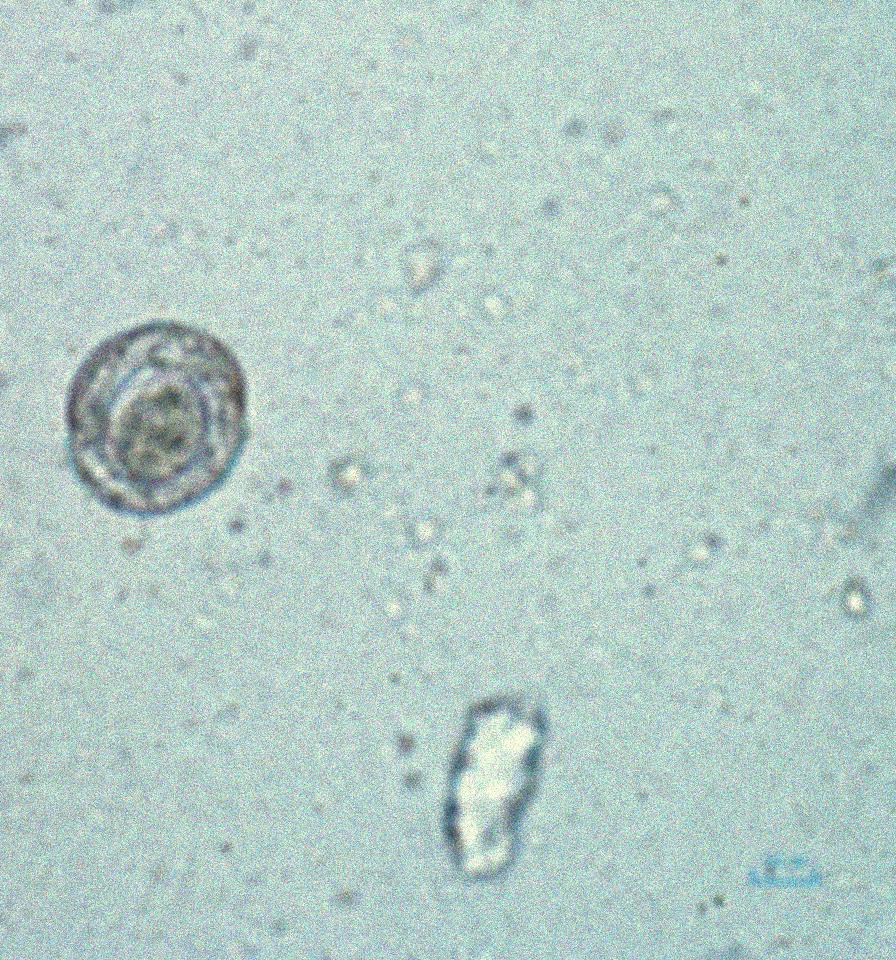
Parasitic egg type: Hymenolepis nana